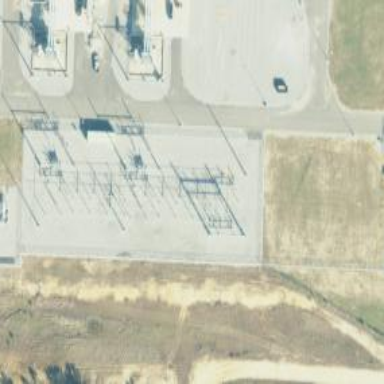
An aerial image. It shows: Switch used for power control.